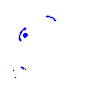
Particle: kaon